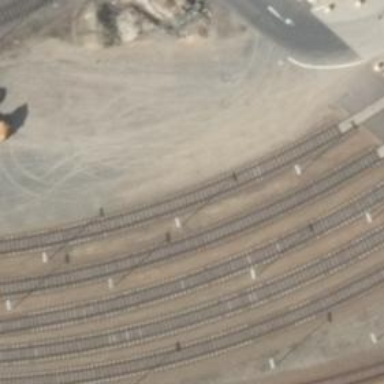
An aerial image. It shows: Railway yard in service.